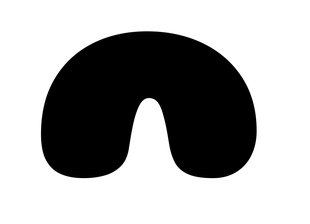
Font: Gluten_Black